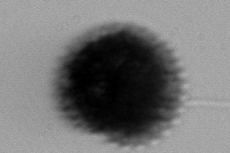
Label: Gonyaulax